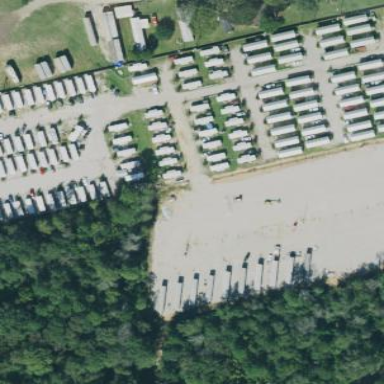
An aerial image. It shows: Residential area known as trailer park.